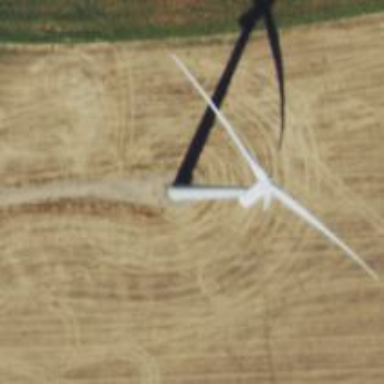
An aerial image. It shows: Wind generator powered by wind. The generator type is horizontal axis and it uses wind turbines.